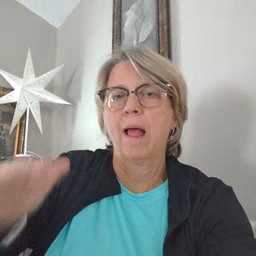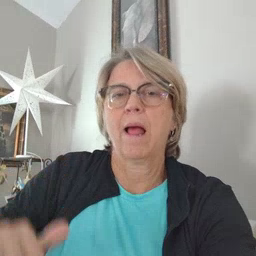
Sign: child